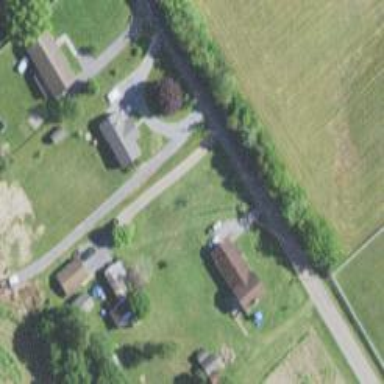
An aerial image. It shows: Driveway.